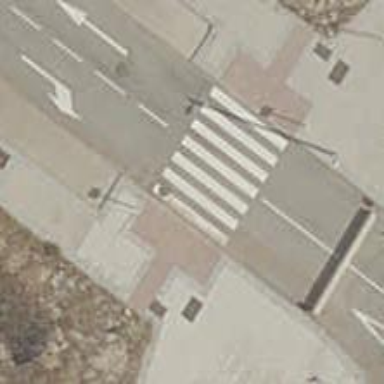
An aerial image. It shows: Uncontrolled zebra crossing on the road.